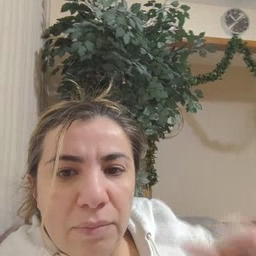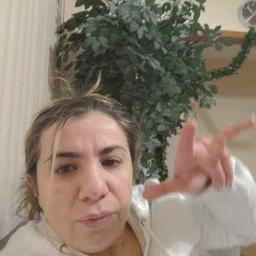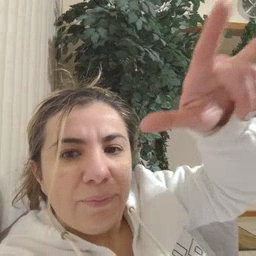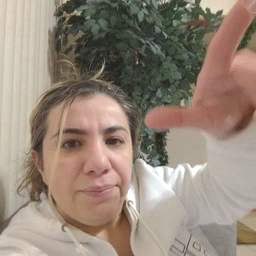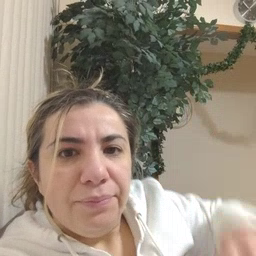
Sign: airplane